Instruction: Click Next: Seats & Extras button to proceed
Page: traveler
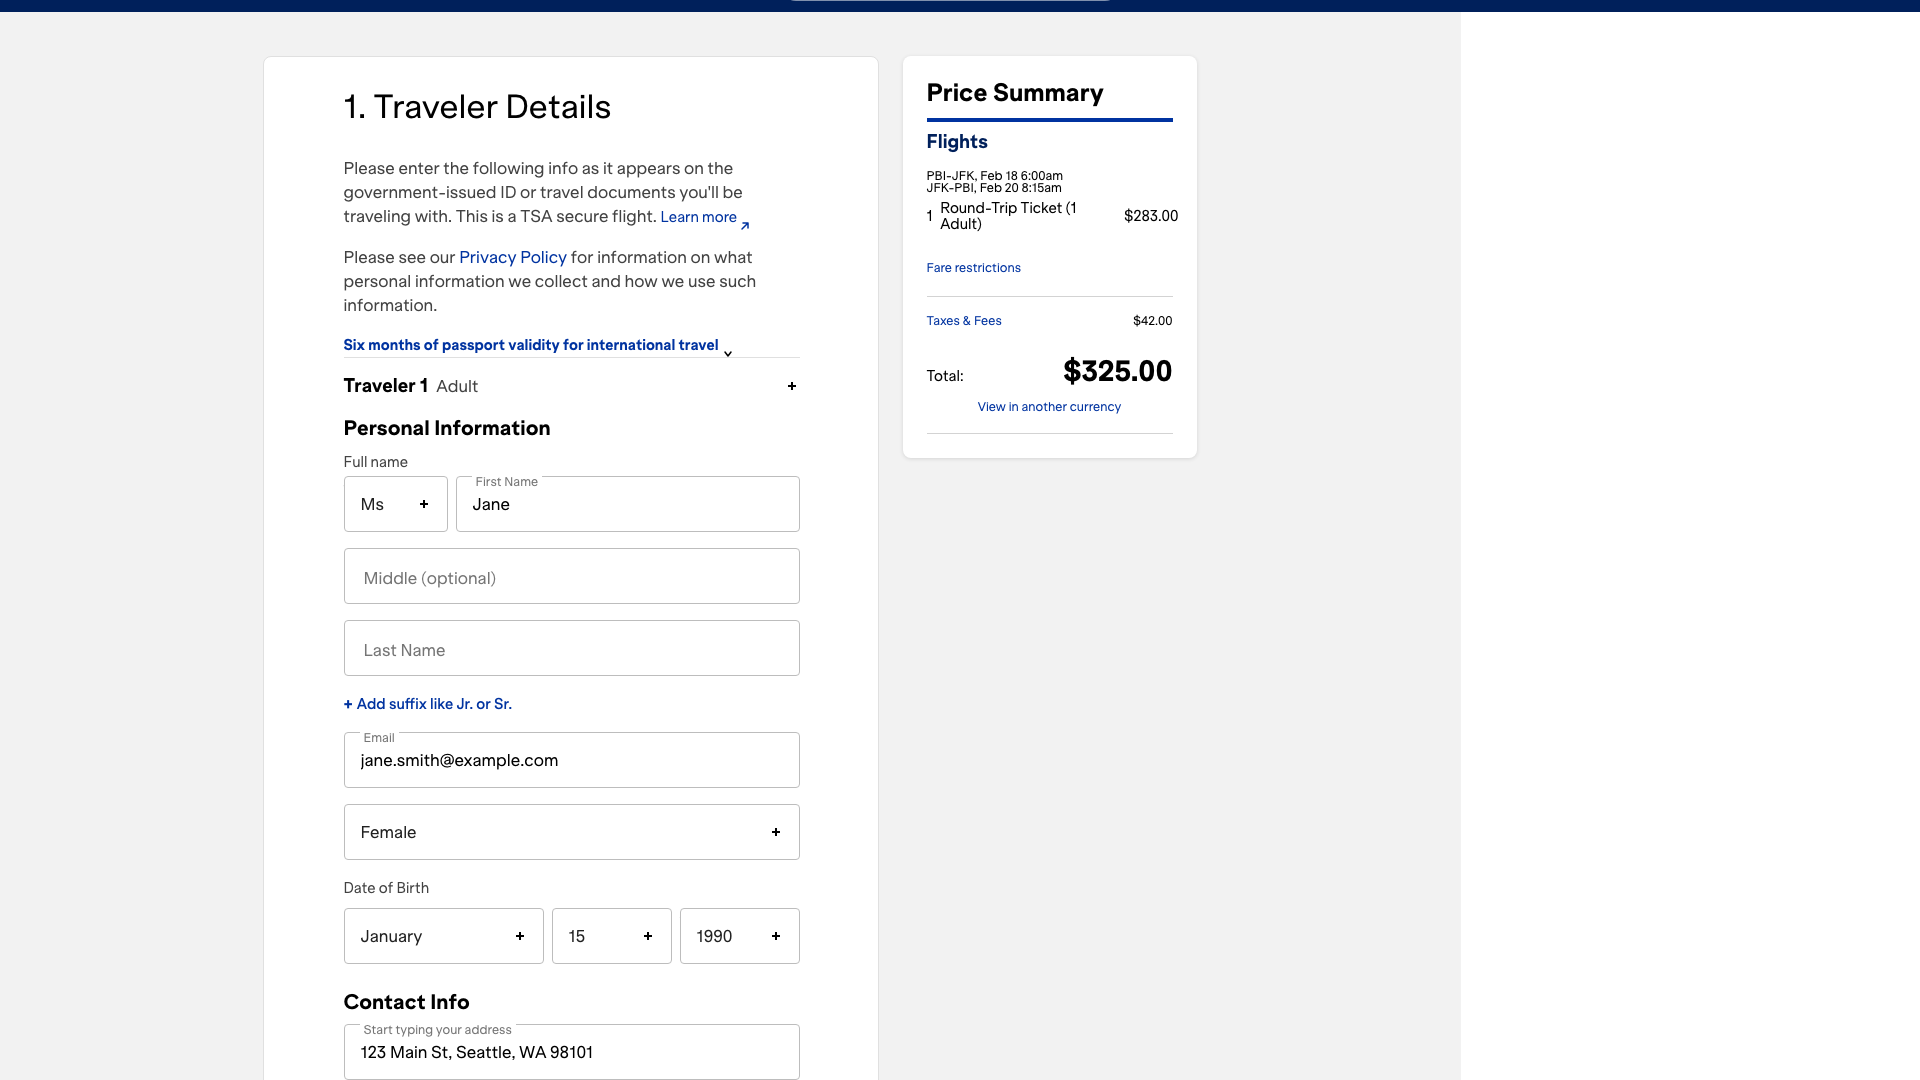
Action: click